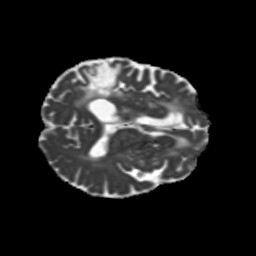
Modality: MD
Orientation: axial
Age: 62
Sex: female
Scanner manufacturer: siemens
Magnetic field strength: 3 T
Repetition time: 5.25 s
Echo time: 0.08 s